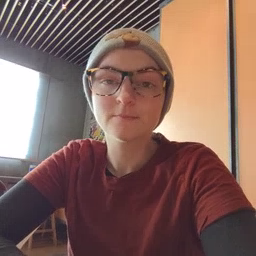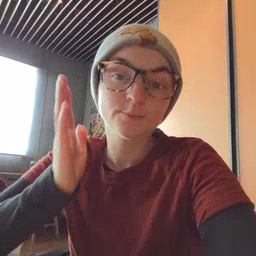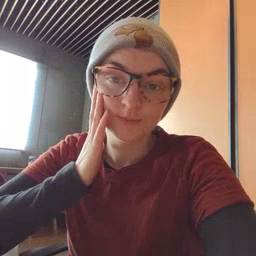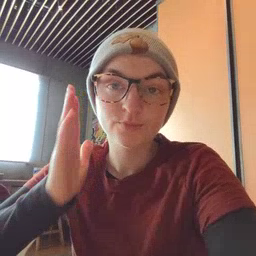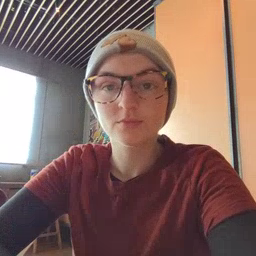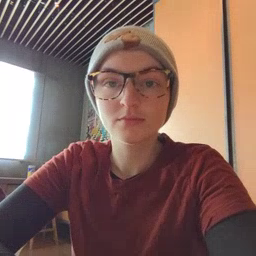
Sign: bed